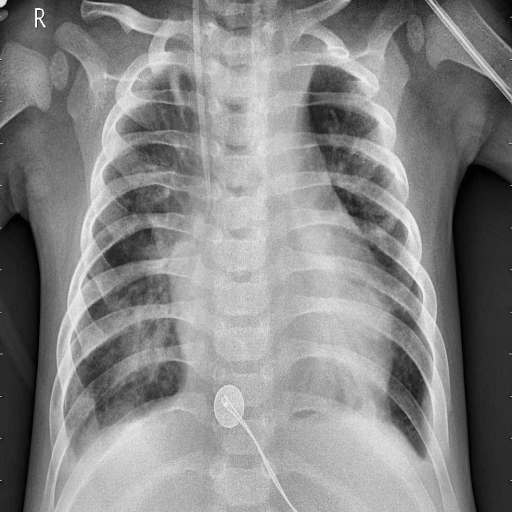
Finding: PNEUMONIA